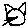
Label: cat